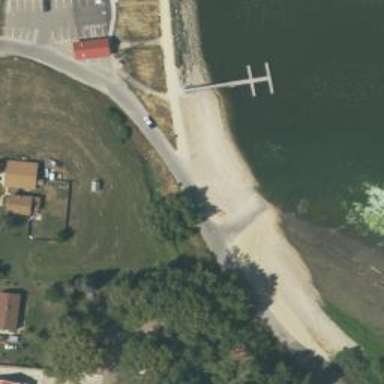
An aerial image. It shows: Slipway on leisure land.